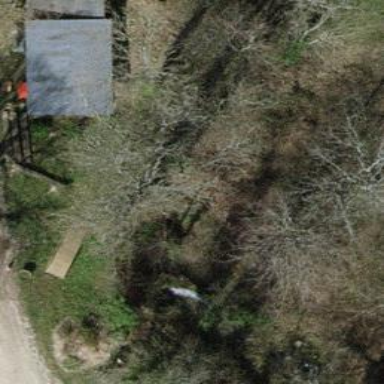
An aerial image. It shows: Path leading to bridge.